Question: Im doing this Information retrival search engine that search in Doc files for certain terms using <URL> Every thing is going fine I get the results search results in an asp:listbox control.
I managed to get the name of the file and the path of it as shown in the figuer below:

'''
// Using
lst_searchResult.Items.Add(doc.Get("title"));
lst_searchResult.Items.Add(doc.Get("path"));
'''
I would like to perform more operation on the listbox selected Items such as
1. ( Download Document ) using a button .
2. ( Send link Via Email ).
I'm not an expert to be honest with ASP.net , can you please guide me ?
thank you
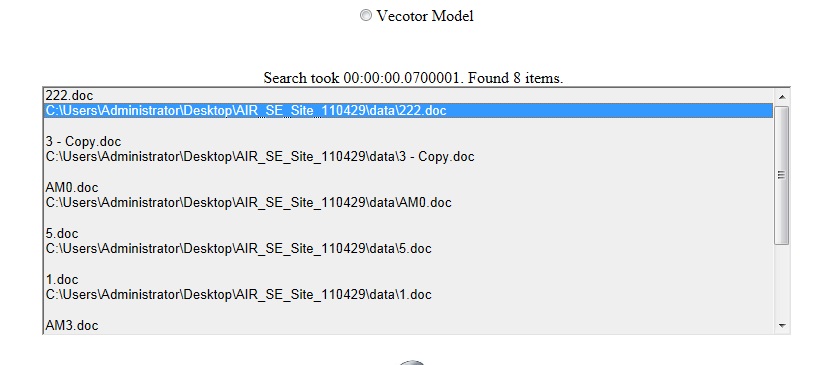
Answer: the 'asp:listbox' is redered as an '<select>' html control. The appearance of the select control is dertermined by the browser you are using. The only customization option is to set the border/colors/scrollbar of this control.
If you want a more interactive appearance use the 'asp:listview' control. With that you can control how one row of the list is rendered. So you can add buttons, links, etc.
In code you define a DataStructure like
'''
class SearchResult
{
public string Title {get; set;}
public string Path {get; set;}
}
'''
And then bind a 'List<SearchResult>' to the listview control.
The markup for the ListView could look something like this:
'''
<asp:ListView runat="server" ID="ListView1">
<LayoutTemplate>
<table>
<tr runat="server" id="itemPlaceholder" ></tr>
</table>
</LayoutTemplate>
<ItemTemplate>
<tr>
<td><a href='<%#Eval("Path") %>'><%#Eval("Title") %></a></td>
</tr>
</ItemTemplate>
</asp:ListView>
'''
This link shows a bunch of examples on how to use the ListView control:
<URL>